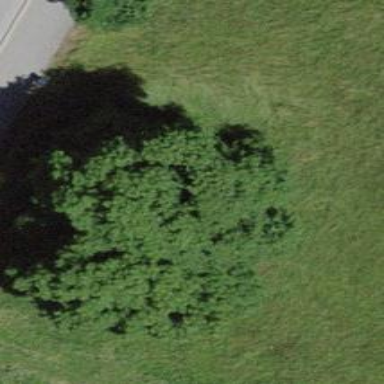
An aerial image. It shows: Urban tree with broadleaved leaves.